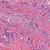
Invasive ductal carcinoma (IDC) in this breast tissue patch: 1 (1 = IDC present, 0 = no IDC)